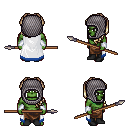
a pixel art fantasy rpg character, male body template, orc, green skin, white trimmed cape, robe skirt, white blonde princess hairstyle, chain hood, white cloth bracers, black shoes, spear, four views (front, back, left, right), 2x2 character sprite sheet, small pixel art, hard edges, no anti-aliasing